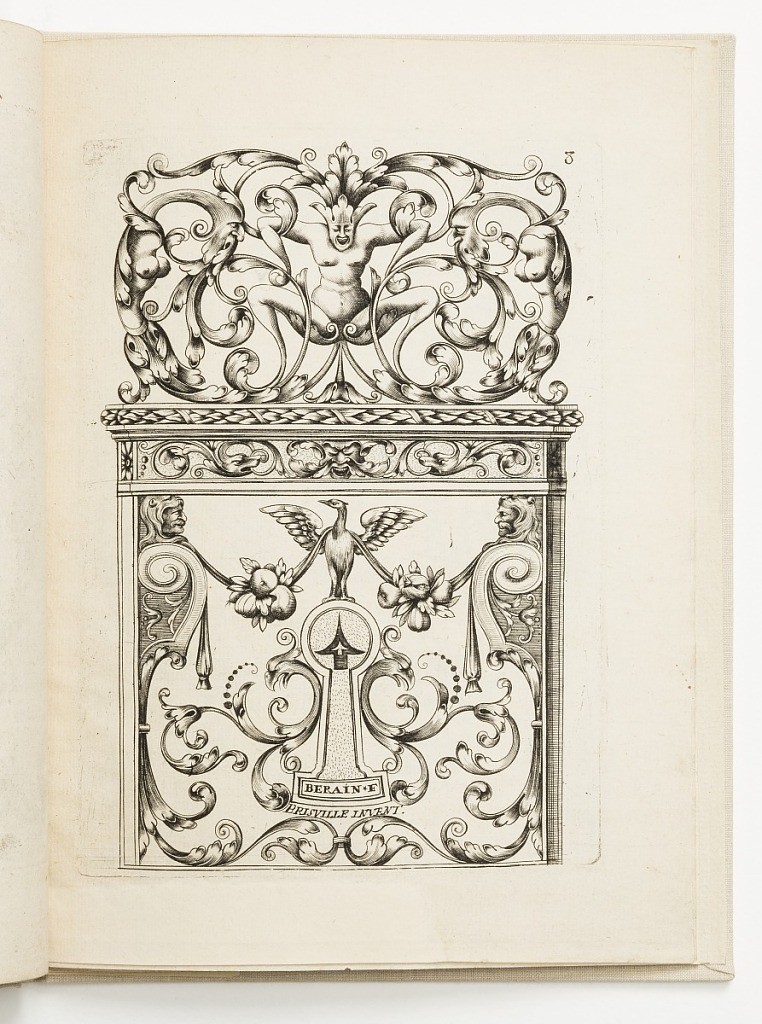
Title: Ornament Escutcheon Design
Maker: Hugues Brisville, French, active ca. 1663
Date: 1662
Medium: Engraving on laid paper
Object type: Print
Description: Vertical rectangle showing an escutcheon surrounded by scrollwork. Perched above is a bird with fruits and masks. Above, symmetrical arabesques with greenmen.